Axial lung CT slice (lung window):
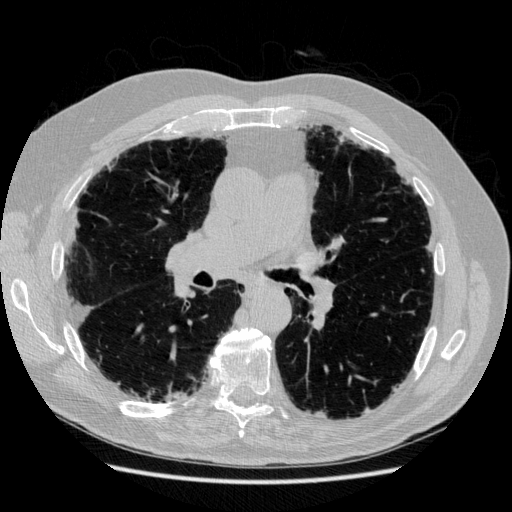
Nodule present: no